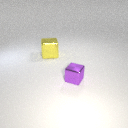
large yellow metal cube behind small purple metal cube